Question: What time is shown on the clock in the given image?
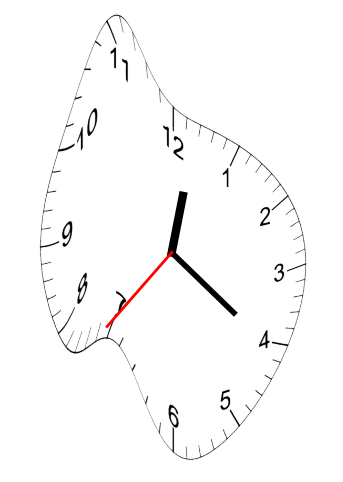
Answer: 12:20:36